Question: I am trying to get the sample app of <URL>.
I am confused as to how I need to run my app in Android Studio. I put the C-source files in the '/jni' folder, installed Cygwin and run the command '../android/android-ndk-r10d/ndk-build NDK_PROJECT_PATH=app/src/main/' from in the '/myworkspace/myApp'-folder.
I don't seem to be getting any errors, and a '/libs' folder has been created with in it a library, as depicted in the image below.

However, when clicking the green run-button, Android Studio still gives errors in ':app:compileDebugNdk'. Since the code is compiled, does the ndk still need to be run? How do I turn this off? And do I still need to somehow install the library ndk-build has made?
This is my 'build.gradle' for the project:
'''
sub-projects/modules.
buildscript {
repositories {
jcenter()
}
dependencies {
classpath 'com.android.tools.build:gradle:1.1.0'
}
}
allprojects {
repositories {
jcenter()
}
}
'''
And this is the 'build.gradle' for the Module:
'''
apply plugin: 'com.android.application'
android {
compileSdkVersion 21
buildToolsVersion "21.1.2"
defaultConfig {
applicationId "com.signove.health.service"
minSdkVersion 15
targetSdkVersion 21
}
sourceSets.main{
jni.srcDirs = []
jniLibs.srcDir 'src/main/libs'
}
buildTypes {
release {
minifyEnabled false
proguardFiles getDefaultProguardFile('proguard-android.txt'), 'proguard-rules.txt'
}
}
}
'''
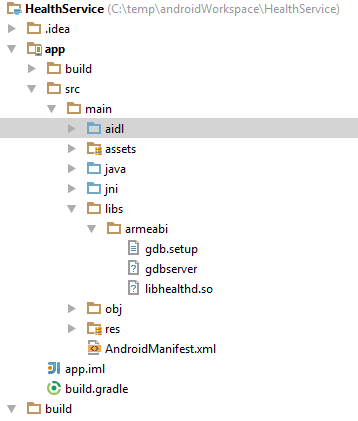
Answer: You're disabling automatic ndk-build calls from sourceSets.main{ } Then you may want to make Gradle plugin call it adding the .
Check this answer out: <URL>